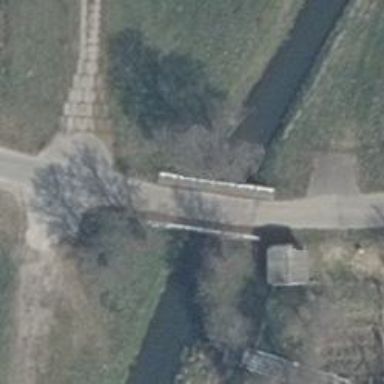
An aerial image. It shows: Paved unclassified road with bridge.